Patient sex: M
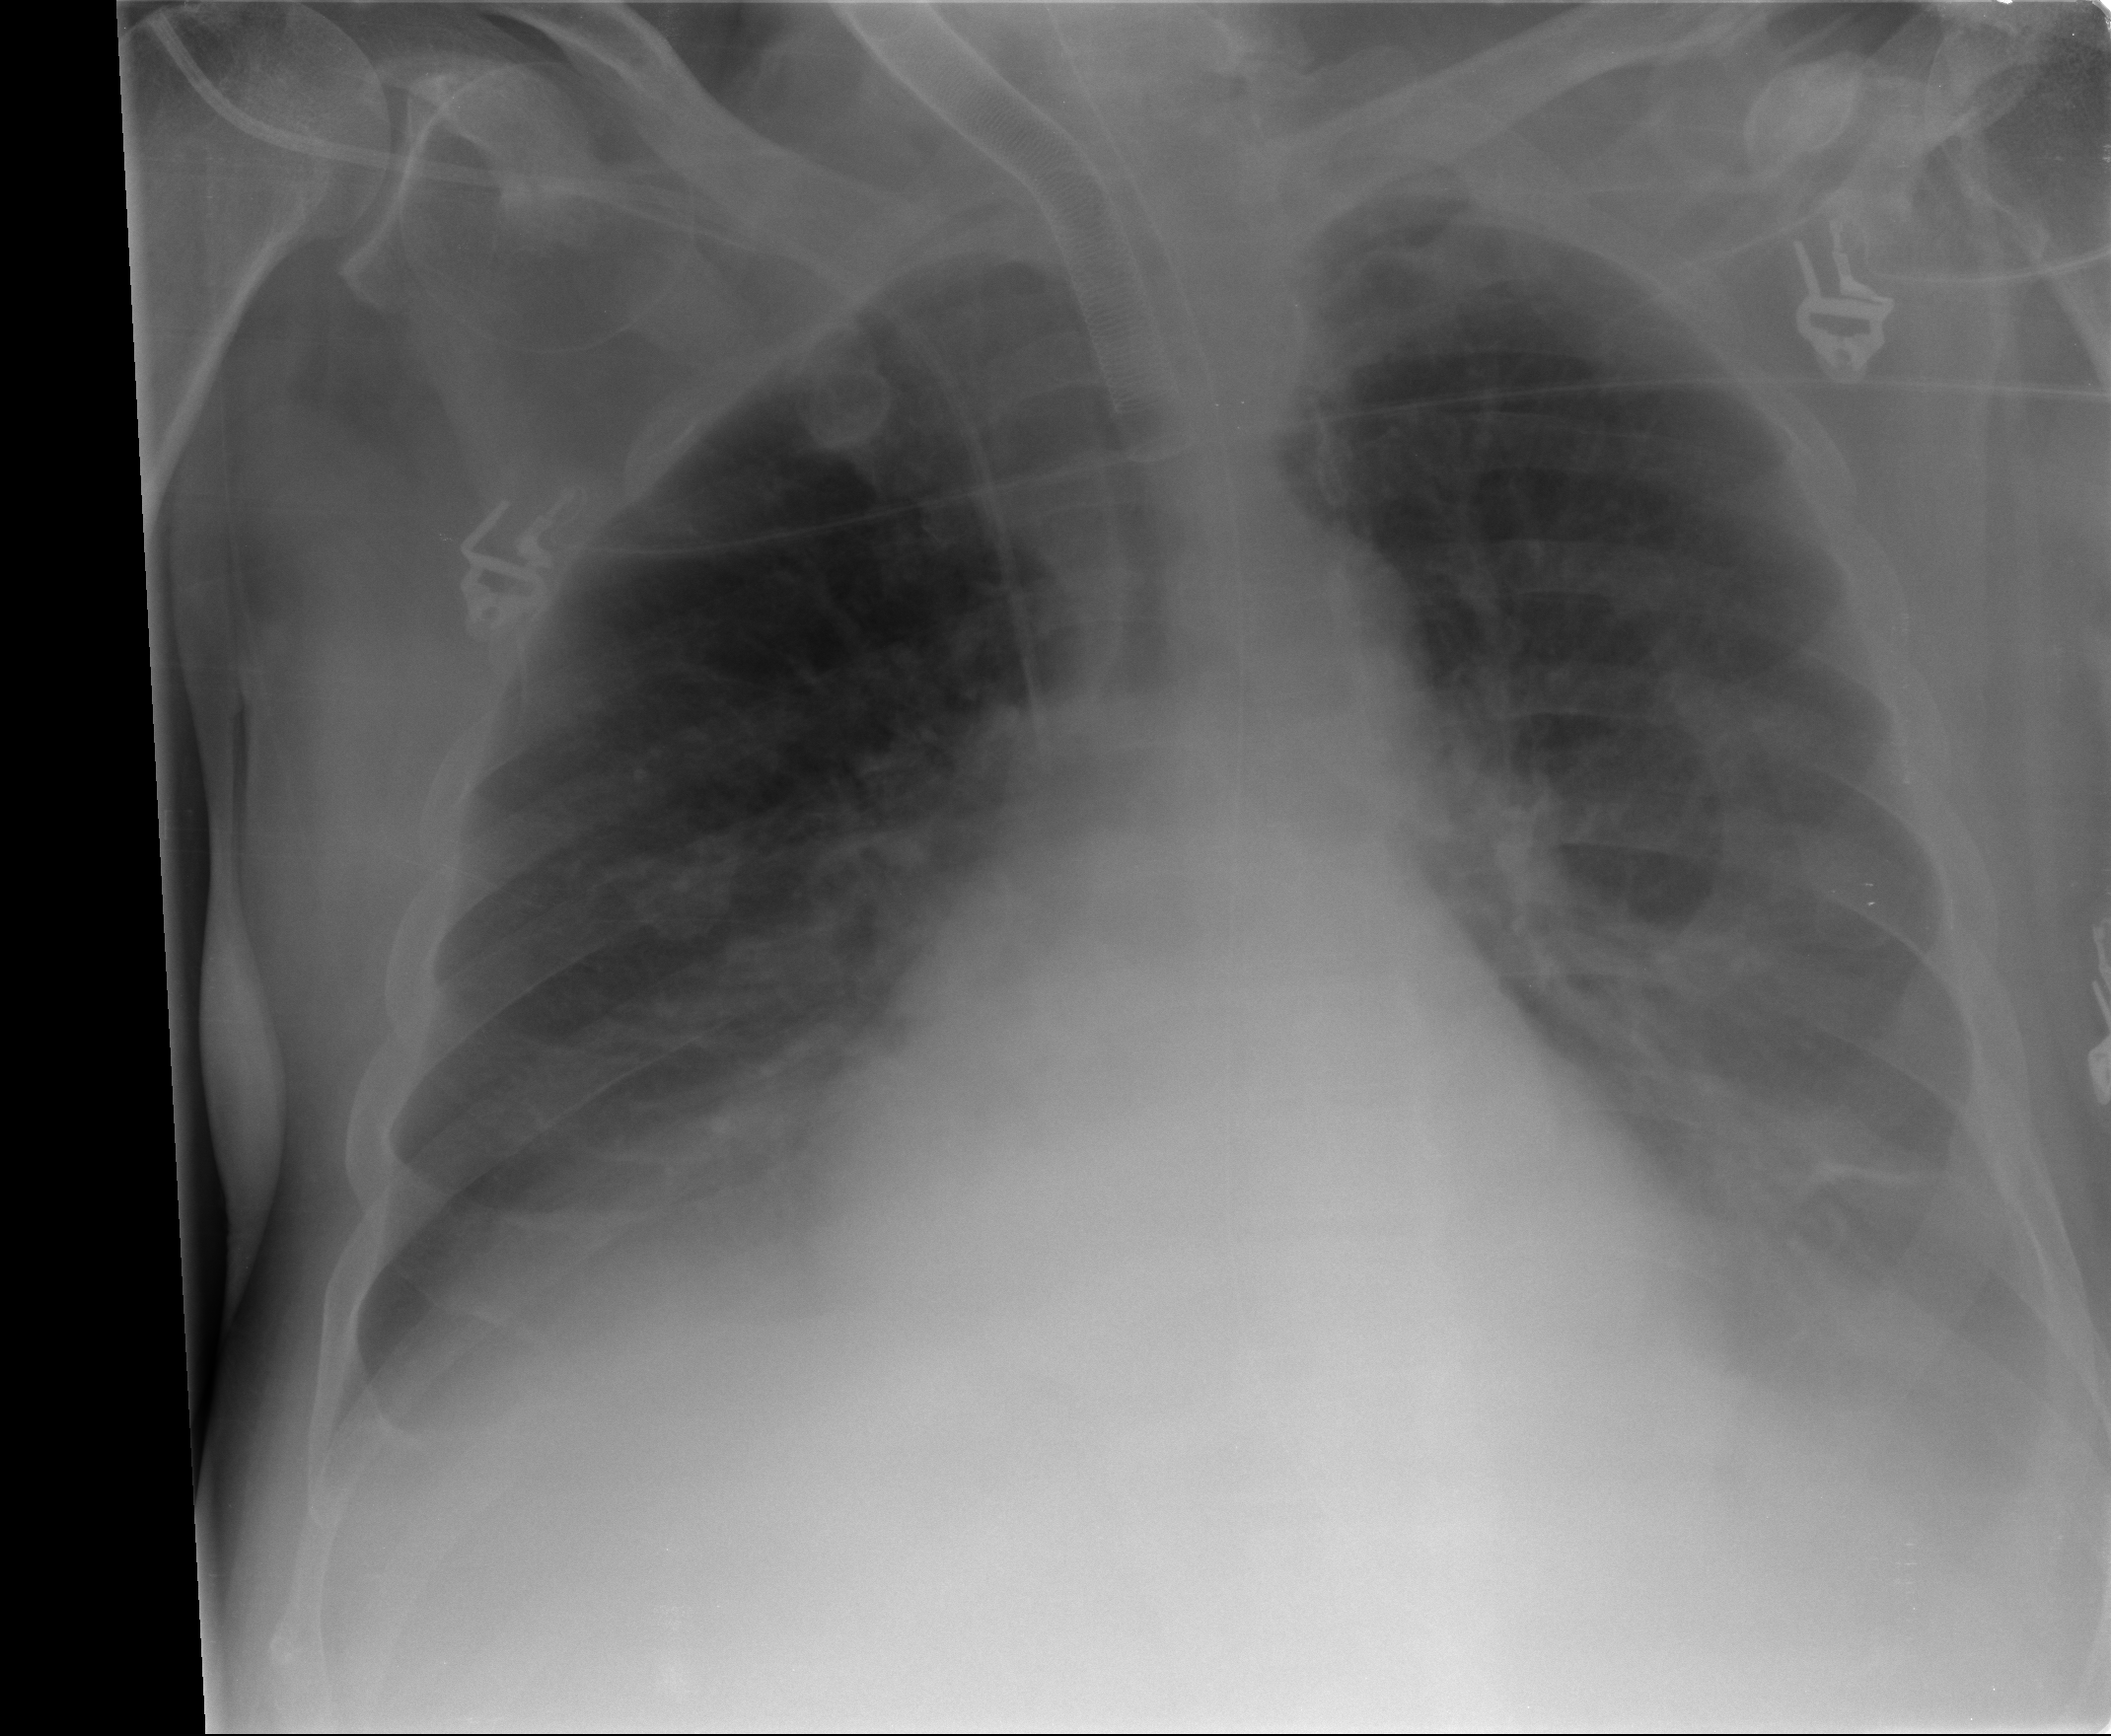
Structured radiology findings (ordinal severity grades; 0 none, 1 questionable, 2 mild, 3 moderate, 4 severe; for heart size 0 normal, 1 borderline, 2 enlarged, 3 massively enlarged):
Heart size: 2
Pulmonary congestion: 2
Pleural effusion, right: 3
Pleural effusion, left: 3
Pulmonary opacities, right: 0
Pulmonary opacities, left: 0
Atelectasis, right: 2
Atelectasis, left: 2